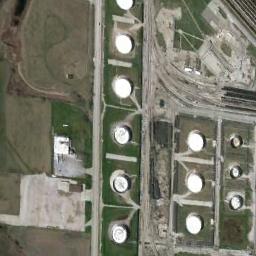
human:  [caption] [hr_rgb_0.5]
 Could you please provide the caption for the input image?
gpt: There are three white storage tanks and three silver storage tanks .

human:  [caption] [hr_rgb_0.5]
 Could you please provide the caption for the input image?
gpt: There are many storage tanks on the grass .

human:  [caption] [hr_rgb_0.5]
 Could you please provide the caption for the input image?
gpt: There are several neatly arranged large oil storage tanks in the factory, And there are large lawns in the factory .

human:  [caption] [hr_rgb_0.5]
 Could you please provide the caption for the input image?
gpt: The storage tanks are surrounded by grass .

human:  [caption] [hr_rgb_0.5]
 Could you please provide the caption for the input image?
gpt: There are some storage tanks arranged neatly .